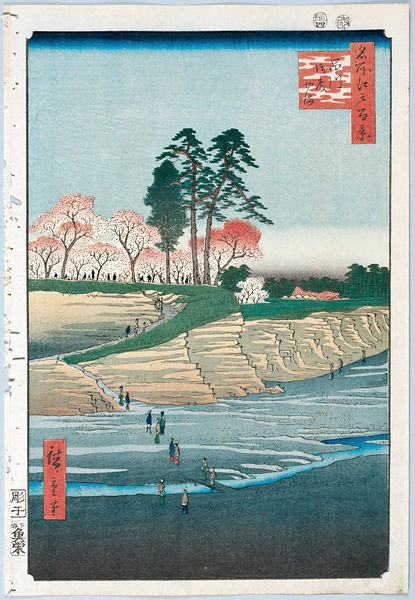
Titel: 100 berühmte Ansichten von Edo
Künstler: Utagawa Hiroshige
Schlagwörter: baum, blau, felsen, himmel, meer, wasser, weiß, bäume, fluss, grün, landschaft, menschen, sand, ufer, straße, zeichen, blüten, rot, weg, natur, brücke, rosa, wald, holzschnitt, japan, küste, schrift, strand, wellen, klippen, steil, figuren, steg, treppe, japanisch, schriftzeichen, frühling, bucht, blühen, asiatisch, koloriert, china, aufstieg, japanische, steilufer, kirschblüte, kirschbäume, hiroshige, hiroghe